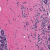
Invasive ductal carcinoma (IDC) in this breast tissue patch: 0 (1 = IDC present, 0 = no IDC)